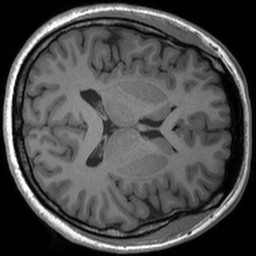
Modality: T1w
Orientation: axial
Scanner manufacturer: siemens
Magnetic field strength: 3 T
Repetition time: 1.54 s
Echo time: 0.00234 s